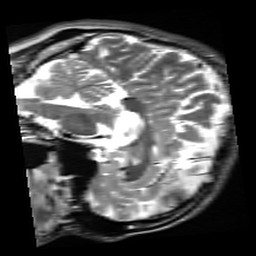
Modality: inplaneT2
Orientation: sagittal
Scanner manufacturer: siemens
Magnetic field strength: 3 T
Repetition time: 7.02 s
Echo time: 0.069 s